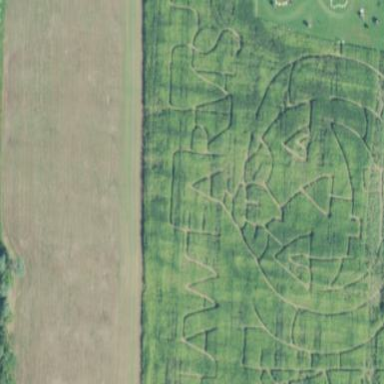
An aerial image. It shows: Corn maze attraction located in farmland.